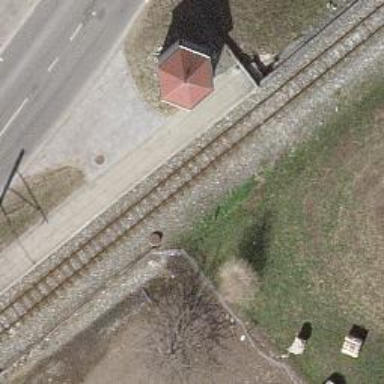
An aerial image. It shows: Shelter at railway halt.